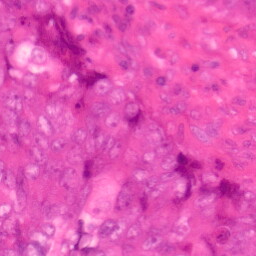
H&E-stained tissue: Colon